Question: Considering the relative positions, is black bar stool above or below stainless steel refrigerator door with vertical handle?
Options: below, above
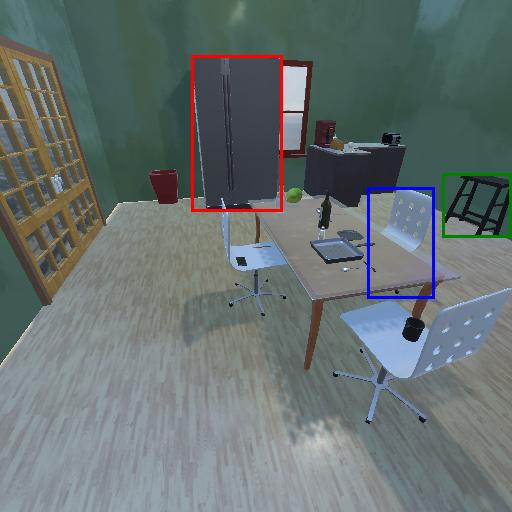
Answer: below